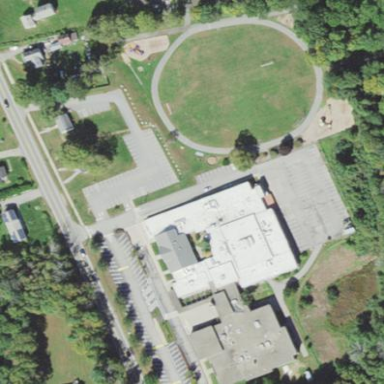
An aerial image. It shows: School.